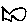
Label: fish